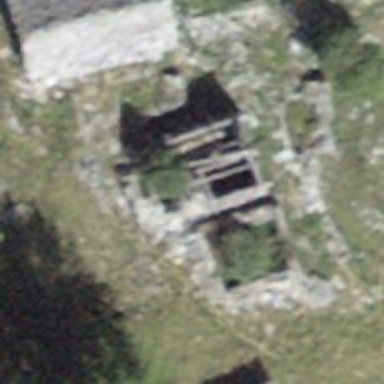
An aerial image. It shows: Historic building in ruins.